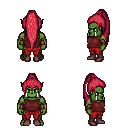
a pixel art fantasy rpg character, male body template, orc, green skin, maroon sleeveless shirt, red pants, ruby red extra-long topknot hairstyle, leather bracers, maroon shoes, four views (front, back, left, right), 2x2 character sprite sheet, small pixel art, hard edges, no anti-aliasing